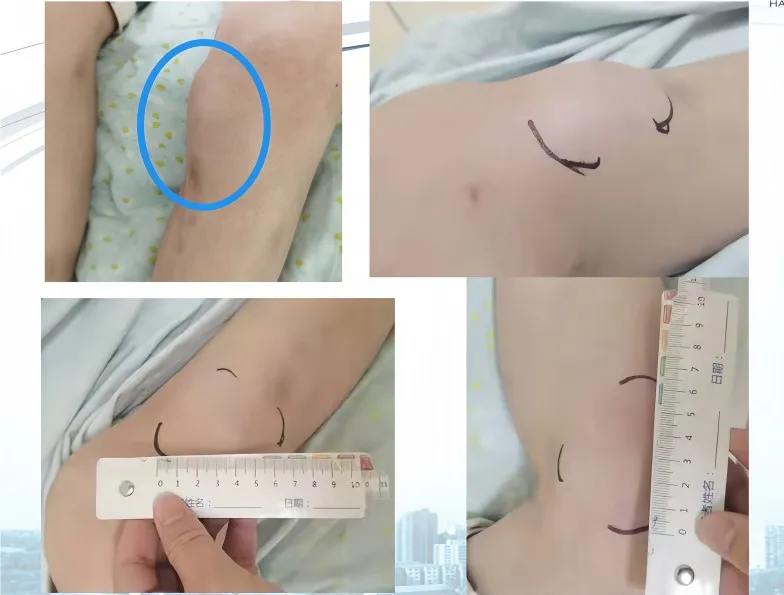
(Left Lower Limb) Systemic subcutaneous soft tissue nodules post-immunotherapy (primarily in the buttocks and lower limbs).
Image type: medical_photograph (other_medical_photograph)